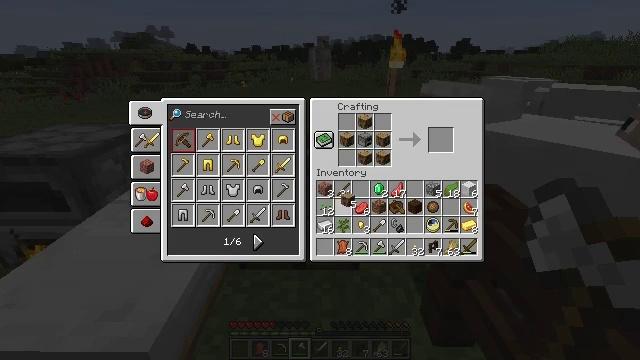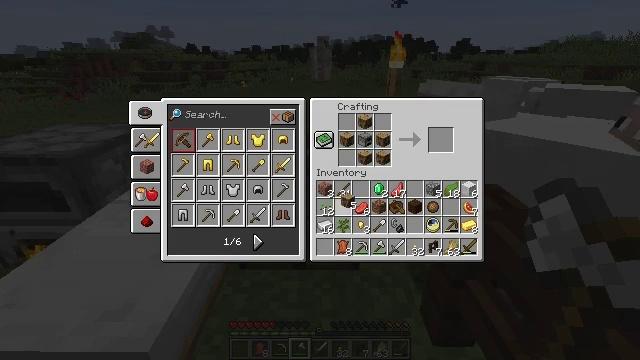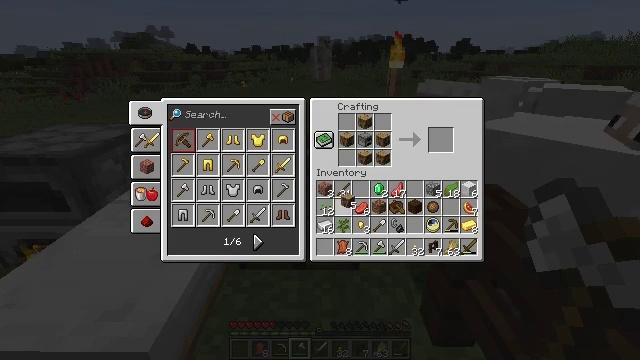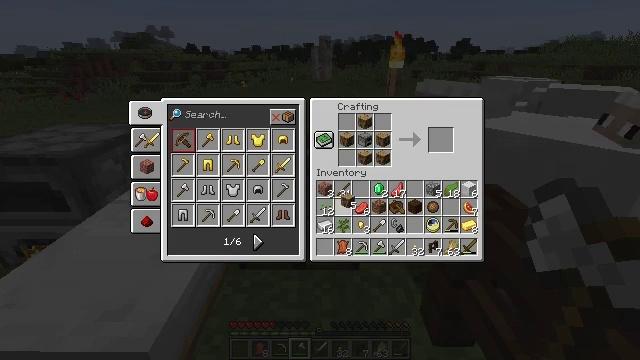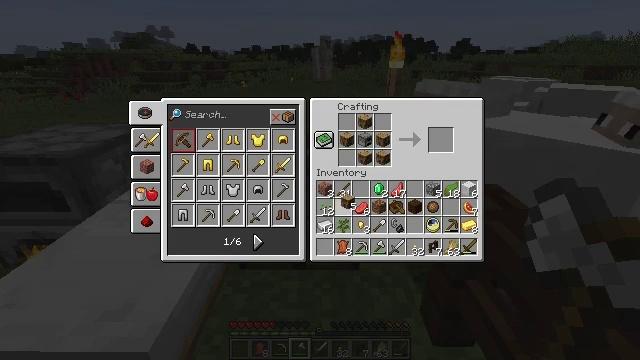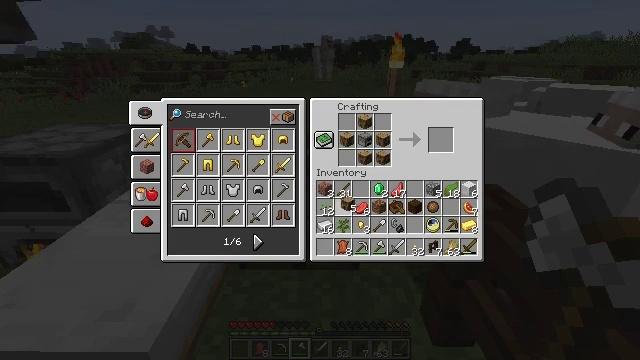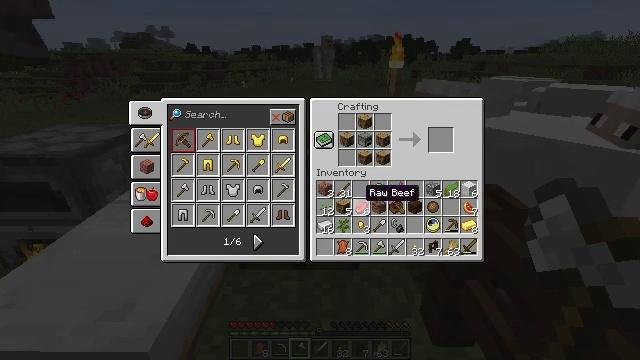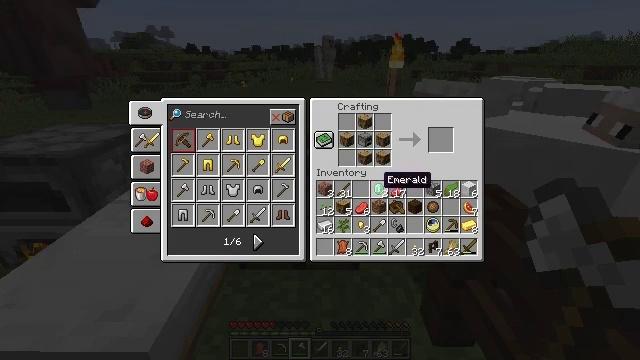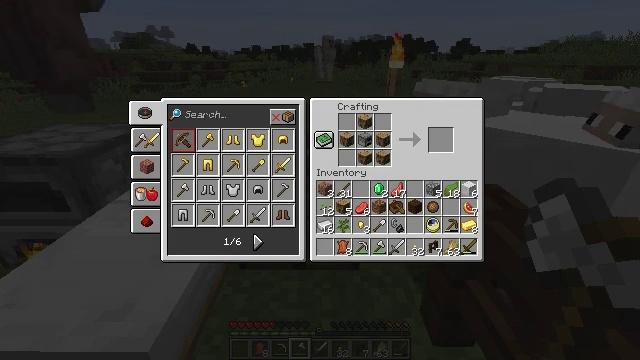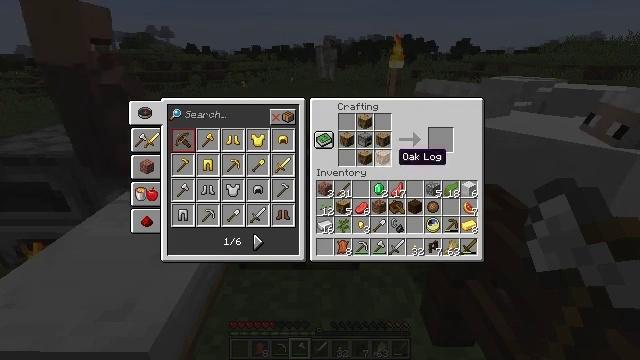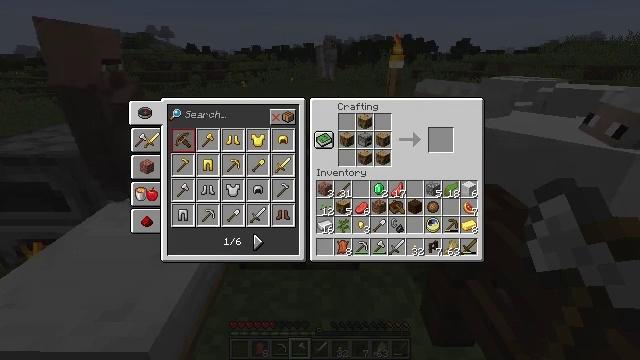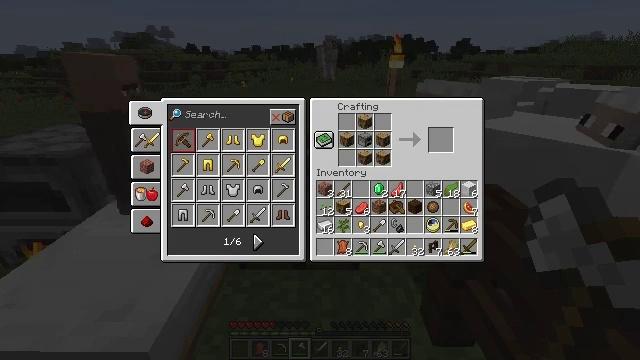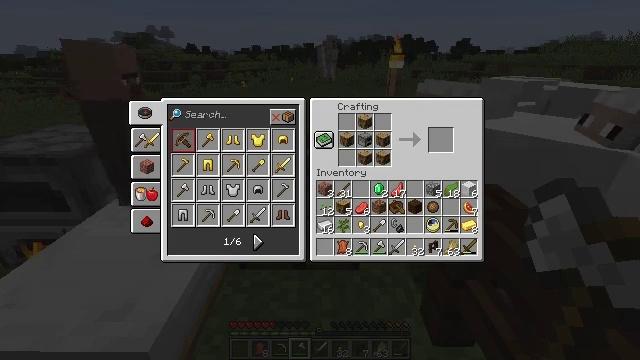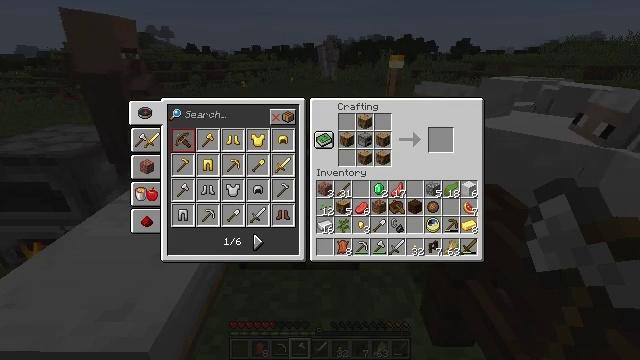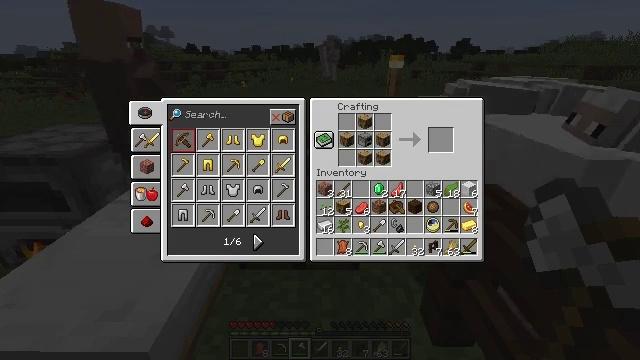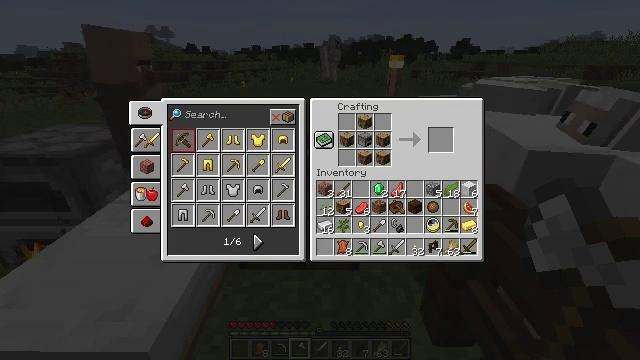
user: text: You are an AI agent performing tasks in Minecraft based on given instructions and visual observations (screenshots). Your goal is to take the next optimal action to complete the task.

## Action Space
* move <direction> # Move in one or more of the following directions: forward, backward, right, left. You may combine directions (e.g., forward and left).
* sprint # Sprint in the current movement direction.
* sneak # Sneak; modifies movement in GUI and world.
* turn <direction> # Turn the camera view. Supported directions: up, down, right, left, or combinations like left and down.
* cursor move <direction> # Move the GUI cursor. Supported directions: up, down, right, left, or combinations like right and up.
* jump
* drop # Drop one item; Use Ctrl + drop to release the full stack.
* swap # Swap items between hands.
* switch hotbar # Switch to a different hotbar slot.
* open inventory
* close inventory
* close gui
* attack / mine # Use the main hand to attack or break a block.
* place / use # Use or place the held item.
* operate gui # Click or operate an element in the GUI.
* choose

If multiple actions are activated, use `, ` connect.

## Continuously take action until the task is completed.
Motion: motion action
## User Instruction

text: Craft a smoker.
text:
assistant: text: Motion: no_op
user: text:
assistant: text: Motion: no_op
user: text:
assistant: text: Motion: attack / mine
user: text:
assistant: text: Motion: attack / mine
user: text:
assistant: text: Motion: attack / mine
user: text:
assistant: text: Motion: turn right
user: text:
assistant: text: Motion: turn right and up
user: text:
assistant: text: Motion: turn right and up
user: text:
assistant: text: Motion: sneak, turn up
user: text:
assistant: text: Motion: sneak
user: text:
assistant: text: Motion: sneak
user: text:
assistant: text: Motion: sneak
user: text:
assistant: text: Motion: sneak
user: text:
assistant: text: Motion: sneak, attack / mine
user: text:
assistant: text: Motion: sneak, attack / mine
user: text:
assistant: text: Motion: sneak
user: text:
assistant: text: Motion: sneak
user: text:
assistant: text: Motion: sneak
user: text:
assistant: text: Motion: sneak
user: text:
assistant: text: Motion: sneak
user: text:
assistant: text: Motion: sneak
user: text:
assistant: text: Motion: sneak, attack / mine
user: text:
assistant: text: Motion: sneak, attack / mine
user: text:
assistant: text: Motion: sneak, attack / mine
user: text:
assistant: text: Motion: sneak
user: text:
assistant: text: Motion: sneak, turn right
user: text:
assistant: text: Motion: sneak
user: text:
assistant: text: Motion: sneak
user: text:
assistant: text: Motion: sneak, turn right and up
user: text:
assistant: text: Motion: sneak